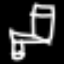
Label: chair